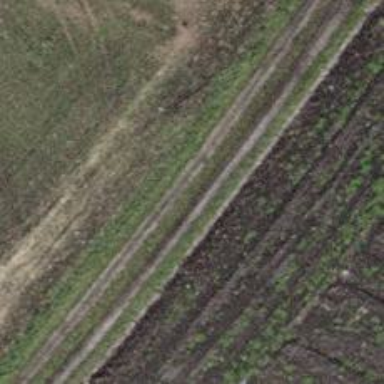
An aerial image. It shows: Track with grade 2 tracktype.